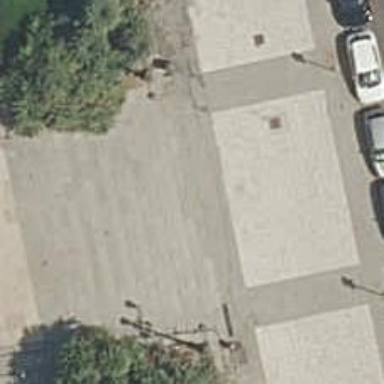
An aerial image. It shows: Footway surfaced with paving stones.